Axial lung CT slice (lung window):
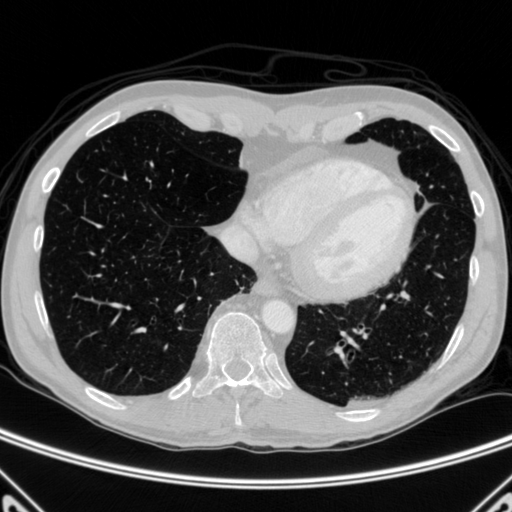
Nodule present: no